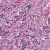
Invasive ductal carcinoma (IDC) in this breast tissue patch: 1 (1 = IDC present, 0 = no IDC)